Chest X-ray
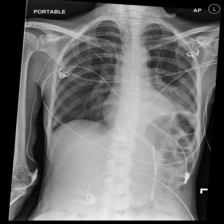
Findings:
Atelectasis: negative
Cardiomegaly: negative
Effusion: negative
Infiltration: negative
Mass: negative
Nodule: negative
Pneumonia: negative
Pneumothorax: negative
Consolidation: negative
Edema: negative
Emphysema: negative
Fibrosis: negative
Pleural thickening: negative
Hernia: negative